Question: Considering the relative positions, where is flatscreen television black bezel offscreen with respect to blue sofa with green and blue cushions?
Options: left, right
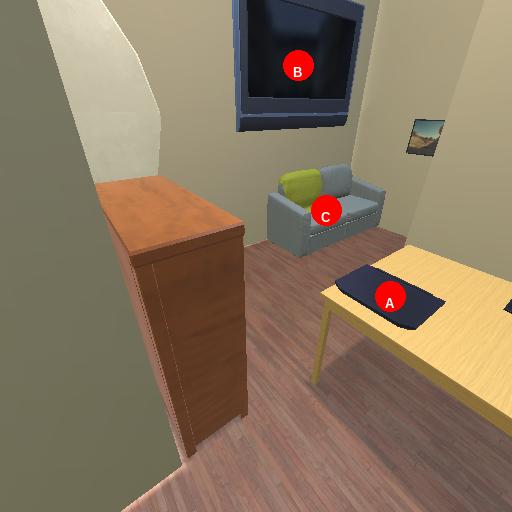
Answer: left